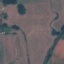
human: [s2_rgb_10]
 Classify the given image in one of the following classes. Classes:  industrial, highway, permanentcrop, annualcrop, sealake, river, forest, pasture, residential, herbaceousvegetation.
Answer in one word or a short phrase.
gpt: Pasture